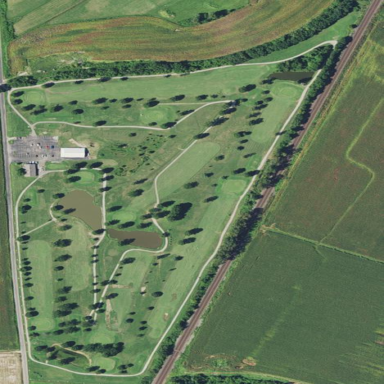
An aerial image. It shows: Golf course surrounded by greenery.